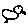
Label: bird